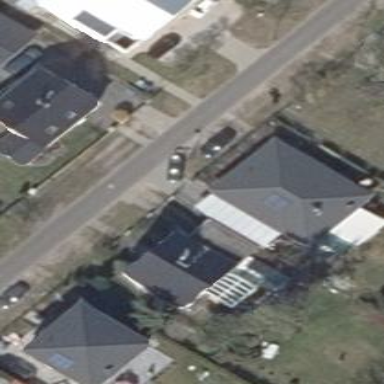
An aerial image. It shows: Hipped roof house.